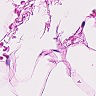
Metastatic tissue present: no